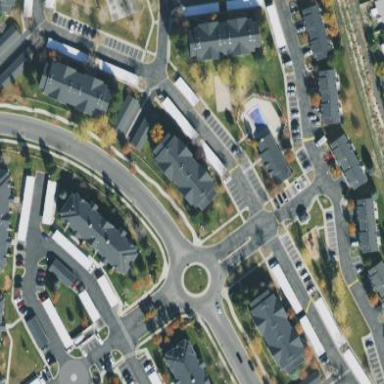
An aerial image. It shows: Street side parking area.